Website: macys
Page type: customer-info-address
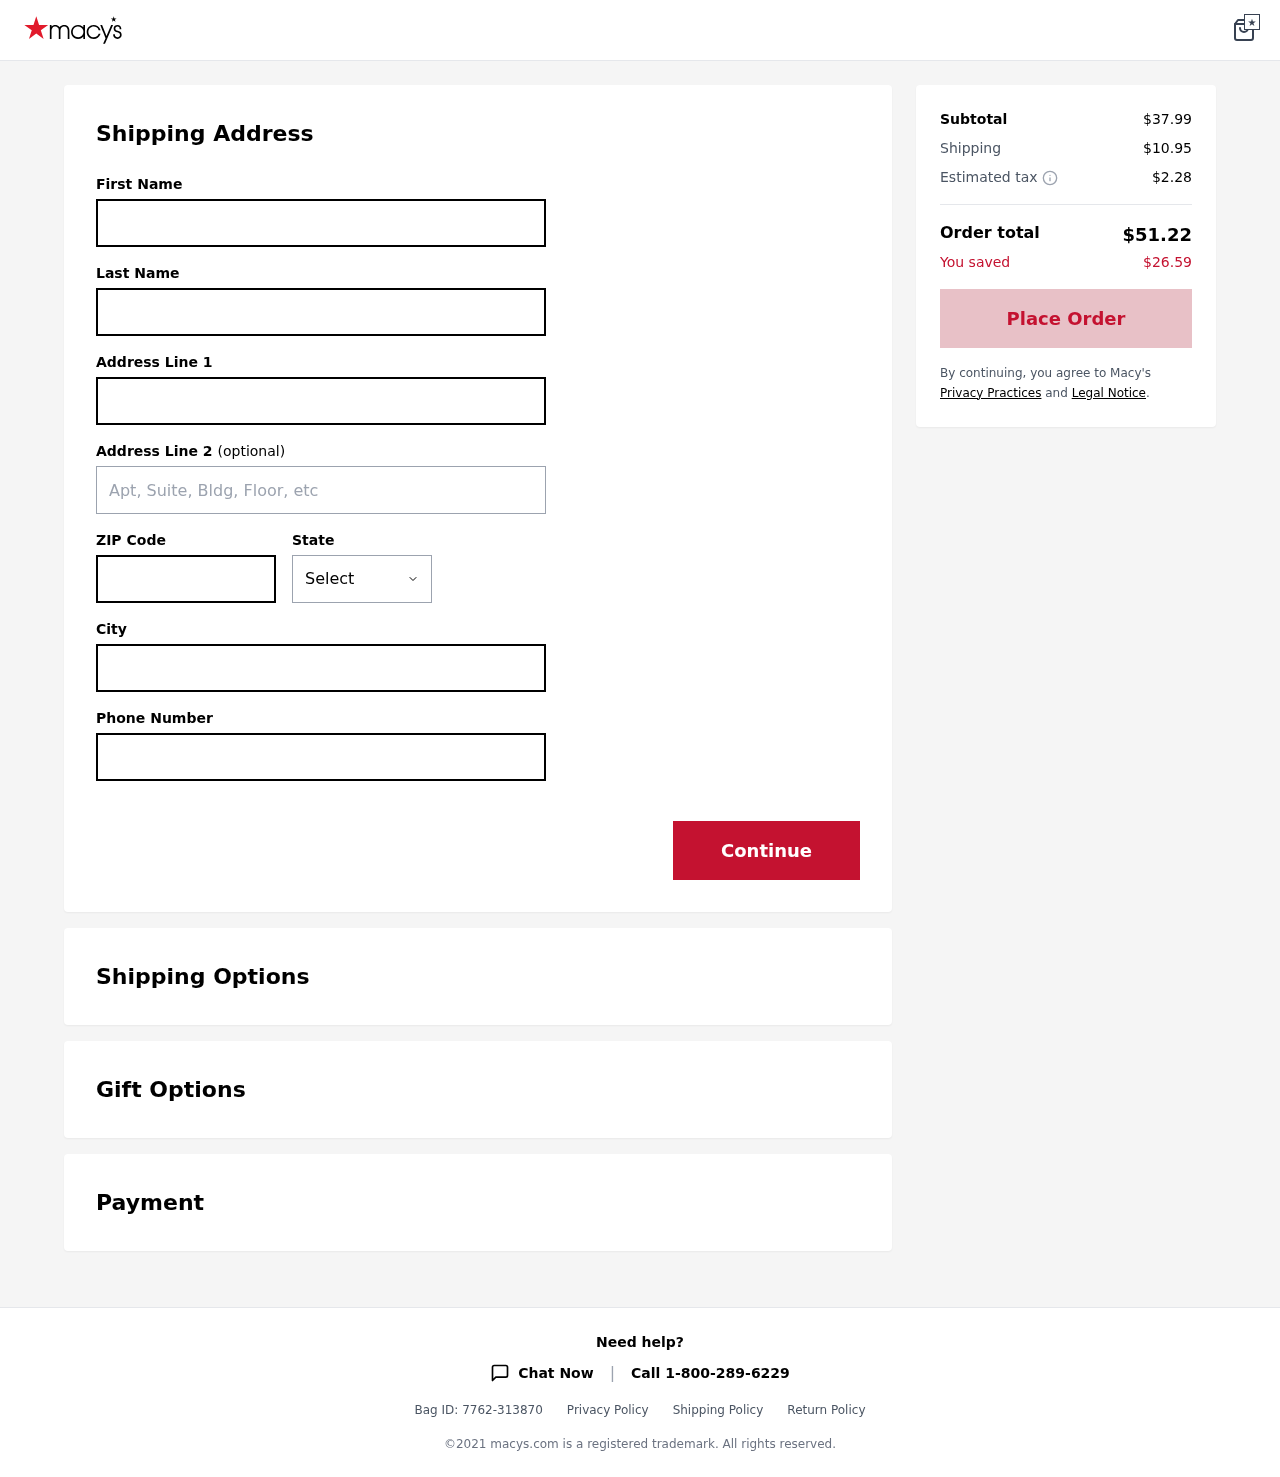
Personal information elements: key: PII_CITY
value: South Brooke
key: PII_FIRSTNAME
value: Ronnie
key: PII_LASTNAME
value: Johnson
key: PII_PHONE
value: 3155764602
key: PII_POSTCODE
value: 23913
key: PII_STATE
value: Indiana
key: PII_STREET
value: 9332 Scott Mountain
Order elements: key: ORDER_SUBTOTAL
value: $37.99
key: ORDER_SHIPPING_COST
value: $10.95
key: ORDER_TAX
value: $2.28
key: ORDER_TOTAL
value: $51.22
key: ORDER_SAVINGS
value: $26.59